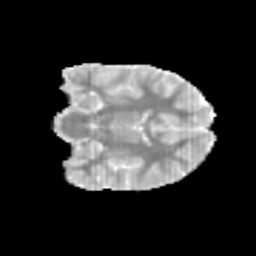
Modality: MD
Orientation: coronal
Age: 9
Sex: female
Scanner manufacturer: siemens
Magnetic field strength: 3 T
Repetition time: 3.8 s
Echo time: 0.07 s